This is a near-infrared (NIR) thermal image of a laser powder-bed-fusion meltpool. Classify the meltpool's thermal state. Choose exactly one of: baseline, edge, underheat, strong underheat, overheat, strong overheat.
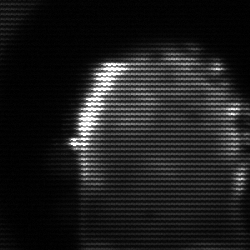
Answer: baseline